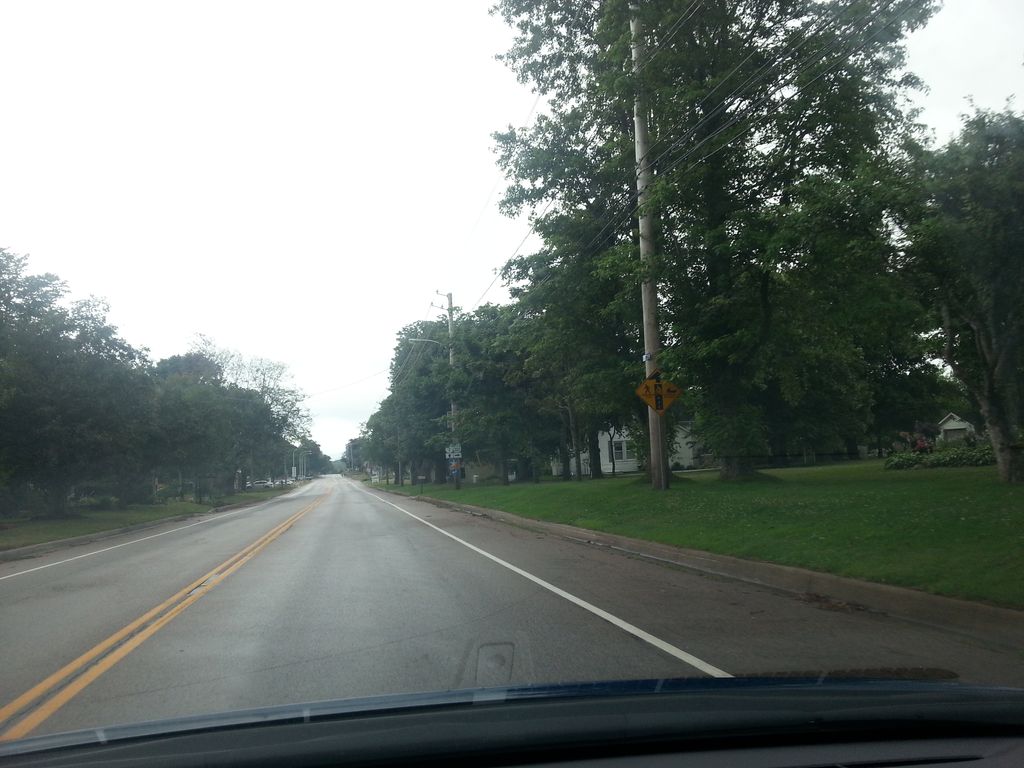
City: charlottetown